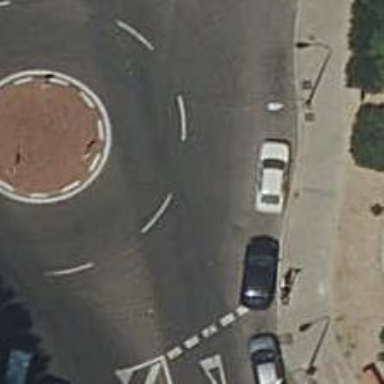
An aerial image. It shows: Residential road that intersects with roundabout.